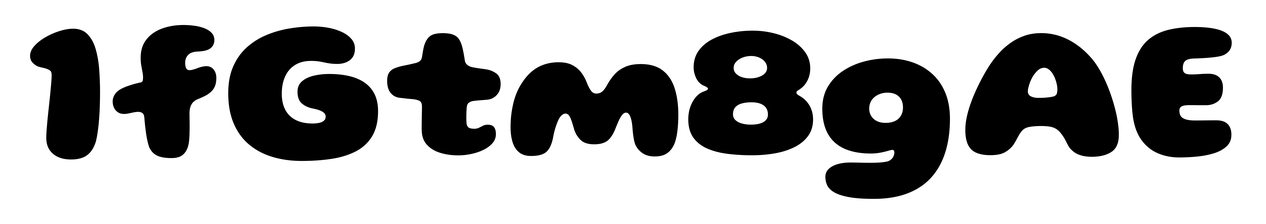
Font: Gluten_ExtraBold